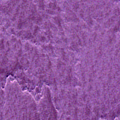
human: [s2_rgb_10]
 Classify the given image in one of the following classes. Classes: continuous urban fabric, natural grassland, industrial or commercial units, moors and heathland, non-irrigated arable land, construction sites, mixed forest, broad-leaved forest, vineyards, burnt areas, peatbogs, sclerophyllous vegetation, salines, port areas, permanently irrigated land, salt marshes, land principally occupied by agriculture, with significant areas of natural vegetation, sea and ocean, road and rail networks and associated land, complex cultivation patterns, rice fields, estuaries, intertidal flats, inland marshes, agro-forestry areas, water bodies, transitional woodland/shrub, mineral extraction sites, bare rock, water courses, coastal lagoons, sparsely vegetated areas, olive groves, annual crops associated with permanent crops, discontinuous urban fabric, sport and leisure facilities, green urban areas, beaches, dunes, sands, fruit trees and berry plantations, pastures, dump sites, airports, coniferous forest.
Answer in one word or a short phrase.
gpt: sea and ocean